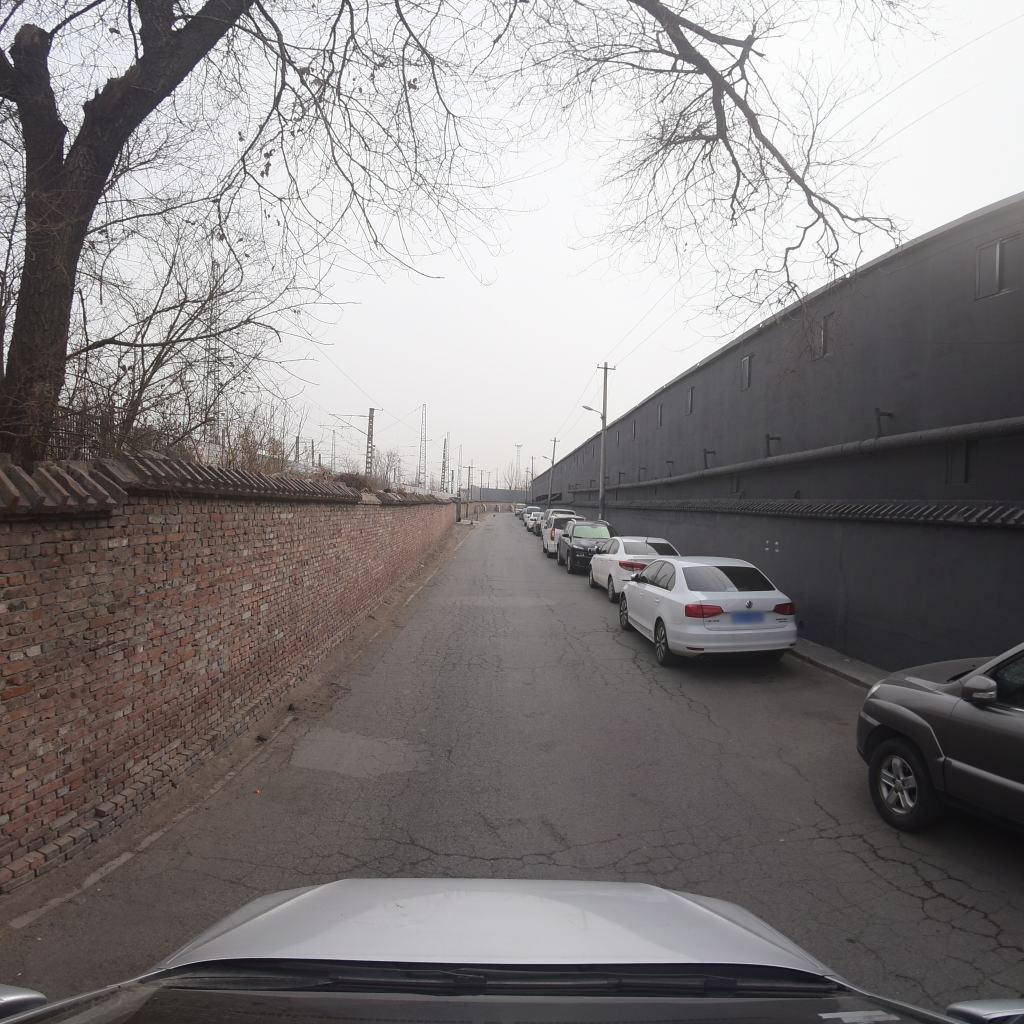
Region: Fengtai
Road damage annotations: alligator crack